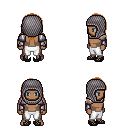
a pixel art fantasy rpg character, male body template, human, dark skin, steel arm armor, white pants, brown long hairstyle, chain hood, ghillies, four views (front, back, left, right), 2x2 character sprite sheet, small pixel art, hard edges, no anti-aliasing